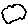
Label: cloud